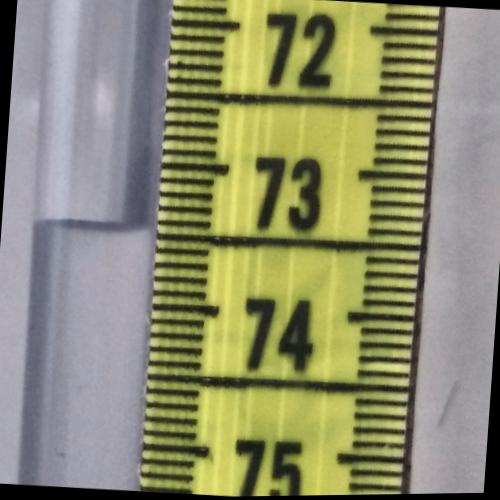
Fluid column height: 73.5 cm